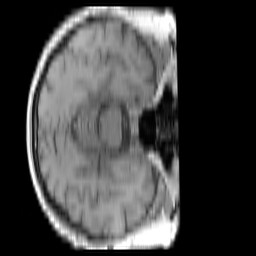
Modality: T1w
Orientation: axial
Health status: ill
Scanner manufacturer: siemens
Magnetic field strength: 3 T
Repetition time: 0.44 s
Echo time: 0.00266 s